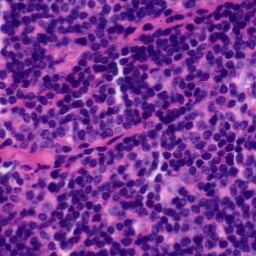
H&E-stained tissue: Tonsil